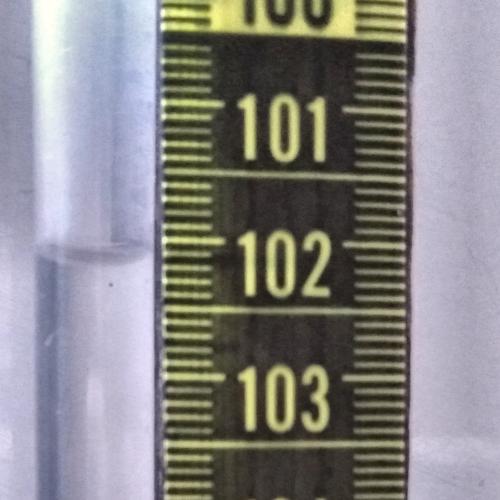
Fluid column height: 102.2 cm